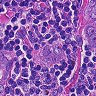
Metastatic tissue present: yes